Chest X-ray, PA view. Patient: 33 years old, sex M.
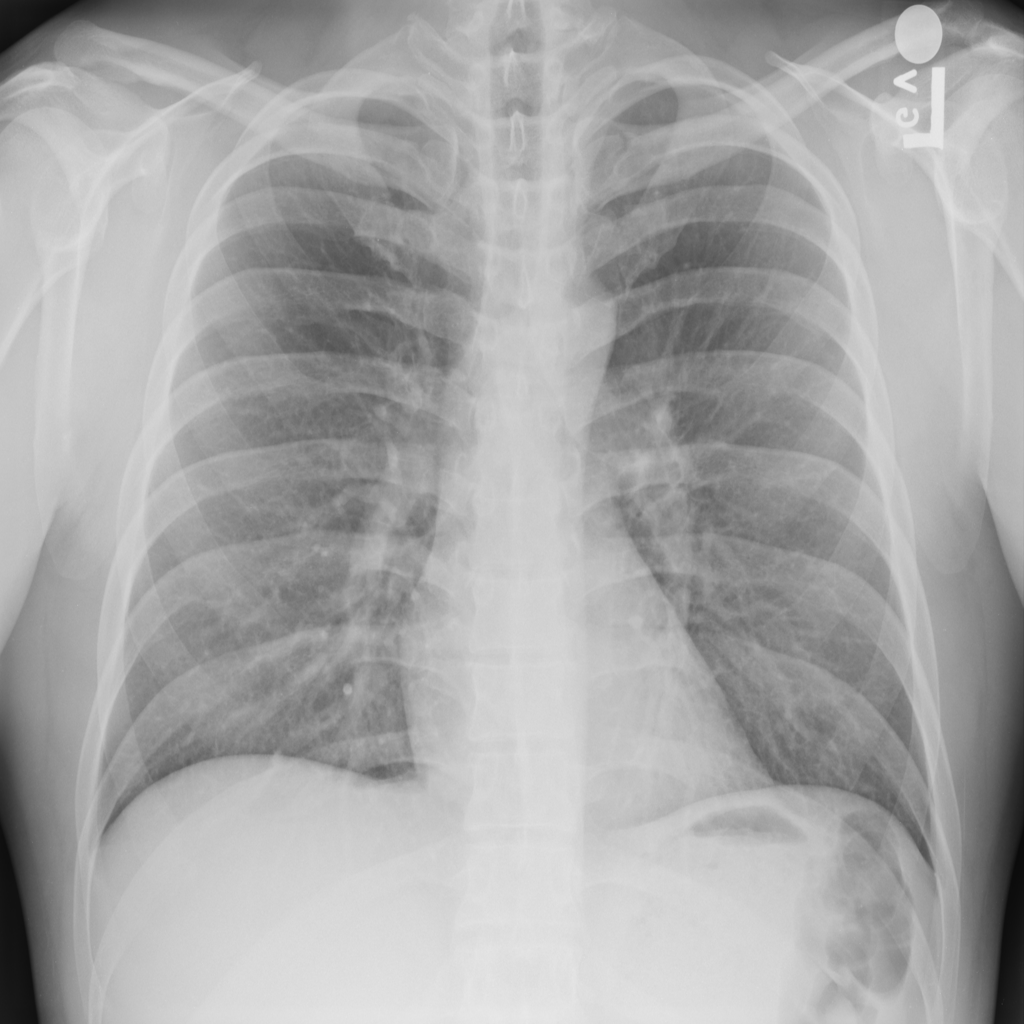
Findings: No Finding